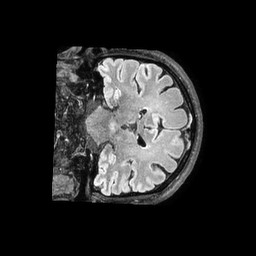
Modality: FLAIR
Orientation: coronal
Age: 61
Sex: male
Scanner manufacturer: philips
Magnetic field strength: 3 T
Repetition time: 4.8 s
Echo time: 0.34 s